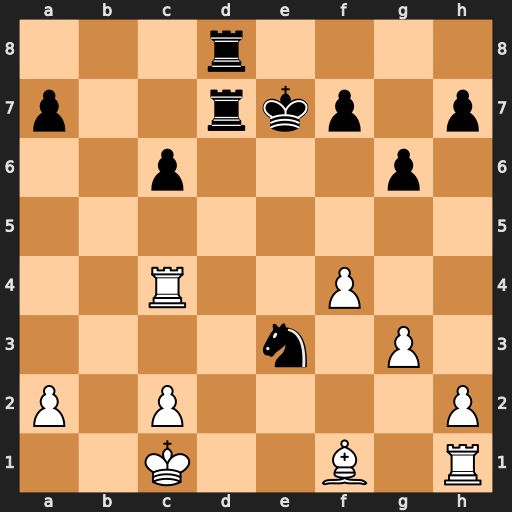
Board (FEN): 3r4/p2rkp1p/2p3p1/8/2R2P2/4n1P1/P1P4P/2K2B1R
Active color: w
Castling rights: -
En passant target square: -
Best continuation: Re4+ Kf8 Rxe3